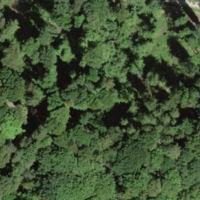
EUNIS habitat code: 44
Species observed at this site:
Argynnis paphia